Question: I've been struggling with this for the past couple of weeks, so I'm really hoping someone can help me with this. Also I'm very new to code, this basically sparked my interest in it.
What I'm trying to do is write a Google Apps Script for a Google Sheet and link that to an inbound and outbound Slack webhook, so that I can post in Slack a command like a PO#, and it will fill in a spreadsheet that has 'vlookup' columns built in with an array formula, then I want to post back in Slack what data was pulled from the 'Vlookup'. I originally had the idea <URL>.
I've gotten this really close, but I cant figure out how to get the script to post the 'Vlookup' data into Slack. Here is a photo of what it looks like, where the highlighted cells are the 'vlookup' columns:

And then here is the Google Apps Script code I'm working on:
'''
function doPost(req) {
var sheets = SpreadsheetApp.openById('googlesheet_link');
var params = req.parameters;
var nR = getNextRow(sheets) + 1;
if (params.token == "slack_webhook") {
//ALREADY IN SHEETS
var supplier
// PROCESS TEXT FROM MESSAGE
var textRaw = String(params.text).replace(/^\s*update\s*:*\s*/gi,'');
var text = textRaw.split(/\s*;\s*/g);
// FALL BACK TO DEFAULT TEXT IF NO UPDATE PROVIDED
var project = text[0] || "No Project Specified";
var purchaseorder = text[1] || "No update provided";
var today = text[2] || "No update provided";
var blockers = text[3] || "No update provided";
// RECORD TIMESTAMP AND USER NAME IN SPREADSHEET
sheets.getRangeByName('timestamp').getCell(nR,1).setValue(new Date());
sheets.getRangeByName('user').getCell(nR,1).setValue(params.user_name);
// RECORD UPDATE INFORMATION INTO SPREADSHEET
sheets.getRangeByName('project').getCell(nR,1).setValue(project);
sheets.getRangeByName('purchaseorder').getCell(nR,1).setValue(purchaseorder);
sheets.getRangeByName('today').getCell(nR,1).setValue(today);
sheets.getRangeByName('blockers').getCell(nR,1).setValue(blockers);
var channel = "updates";
postResponse(channel,params.channel_name,project,params.user_name,purchaseorder,today,blockers,supplier);
} else {
return;
}
}
function getNextRow(sheets) {
var timestamps = sheets.getRangeByName("timestamp").getValues();
for (i in timestamps) {
if(timestamps[i][0] == "") {
return Number(i);
break;
}
}
//AND THEN THIS IS THE RETURN//
function postResponse(channel, srcChannel, project, userName, purchaseorder, today, blockers,supplier) {
var payload = {
"channel": "#" + channel,
"username": "Trackbot3000",
"icon_emoji": "🤖",
"link_names": 1,
"attachments":[
{
"fallback": "This is an update from a Slackbot integrated into your organization. Your client chose not to show the attachment.",
"pretext": "*" + project + "* posted an update for stand-up. (Posted by @" + userName + " in #" + srcChannel + ")",
"mrkdwn_in": ["pretext"],
"color": "#D00000",
"fields":[
{
"title":"Yesterday",
"value": purchaseorder,
"short":false
},
{
"title":"Today",
"value": today,
"short":false
},
{
"title":"Blockers",
"value": blockers,
"short": false
},
{
"title":"Supplier",
"value": supplier,
"short": false
}
]
}
]
};
var url = 'slack_webhook_link';
var options = {
'method': 'post',
'payload': JSON.stringify(payload)
};
var response = UrlFetchApp.fetch(url,options);
}
'''
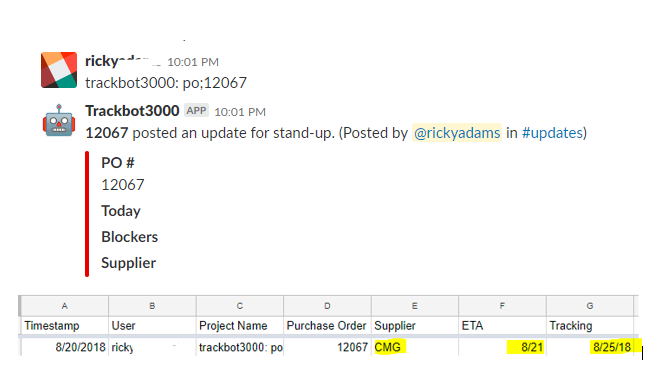
Answer: I semi-resolved this. I ended up just using the first portion of the Google Script App code to fill in the data from slack onto the google sheet and got rid of the //AND THEN THIS IS THE RETURN// portion. Then I used an IF and ArrayFormula for the Vlookup columns in the google sheet. Then I used automate.io for a new row trigger to send it back into slack. Just in case anyone else is looking to do this.